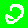
Digit: 2